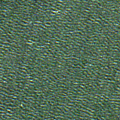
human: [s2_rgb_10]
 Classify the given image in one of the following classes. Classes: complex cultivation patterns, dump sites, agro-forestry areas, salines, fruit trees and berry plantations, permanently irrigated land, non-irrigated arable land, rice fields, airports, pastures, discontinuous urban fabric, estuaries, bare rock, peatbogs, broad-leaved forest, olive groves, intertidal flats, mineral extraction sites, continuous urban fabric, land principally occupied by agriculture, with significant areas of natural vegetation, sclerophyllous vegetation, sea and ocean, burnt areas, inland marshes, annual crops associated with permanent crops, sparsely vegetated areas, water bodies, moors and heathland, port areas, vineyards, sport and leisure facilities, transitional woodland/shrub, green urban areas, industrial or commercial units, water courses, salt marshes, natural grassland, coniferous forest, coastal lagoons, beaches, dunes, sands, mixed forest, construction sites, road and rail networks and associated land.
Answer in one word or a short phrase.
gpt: sea and ocean